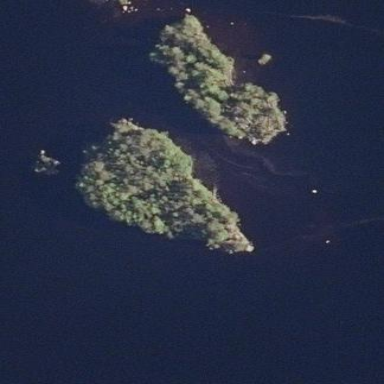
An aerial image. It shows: Islet.